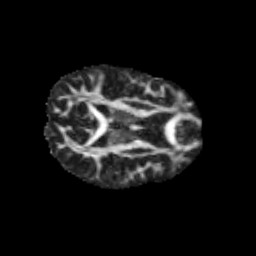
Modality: FA
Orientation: axial
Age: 13
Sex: female
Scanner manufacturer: siemens
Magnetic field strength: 3 T
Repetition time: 3.8 s
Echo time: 0.07 s